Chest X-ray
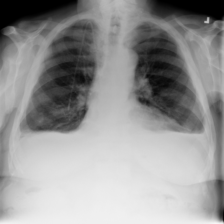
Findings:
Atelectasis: positive
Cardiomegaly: negative
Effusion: positive
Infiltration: negative
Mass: negative
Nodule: negative
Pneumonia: negative
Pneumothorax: negative
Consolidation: negative
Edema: negative
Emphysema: negative
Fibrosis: negative
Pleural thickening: negative
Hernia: negative